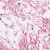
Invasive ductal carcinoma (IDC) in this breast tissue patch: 0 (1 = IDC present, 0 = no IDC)